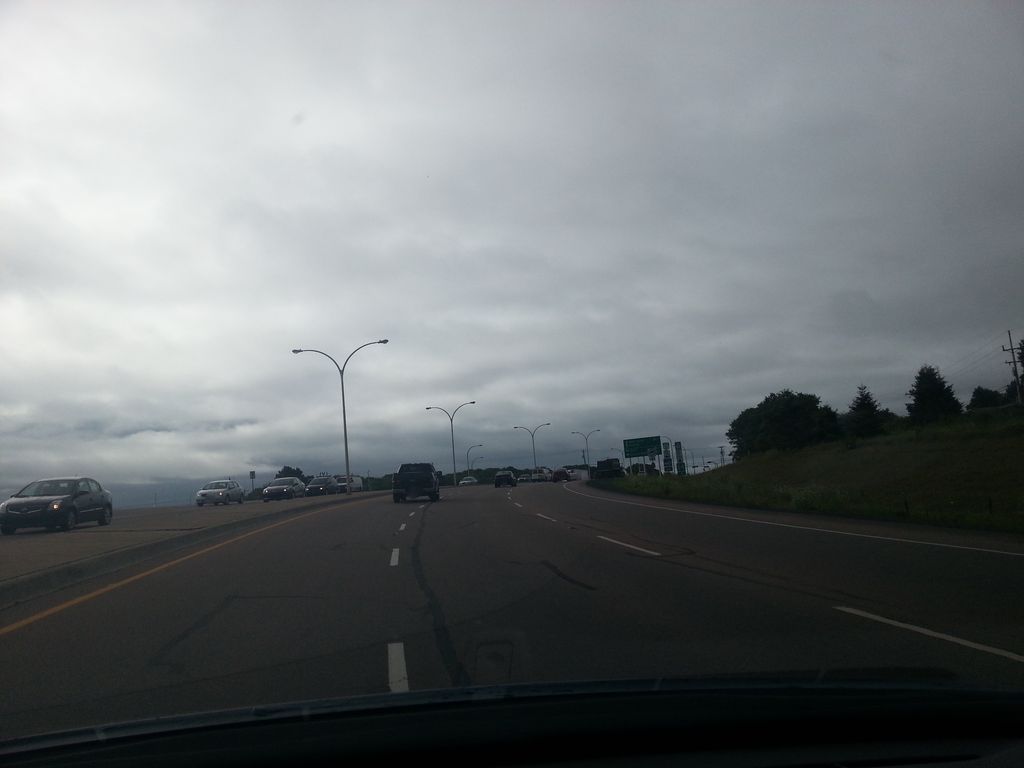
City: charlottetown